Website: walmart
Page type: billing-address
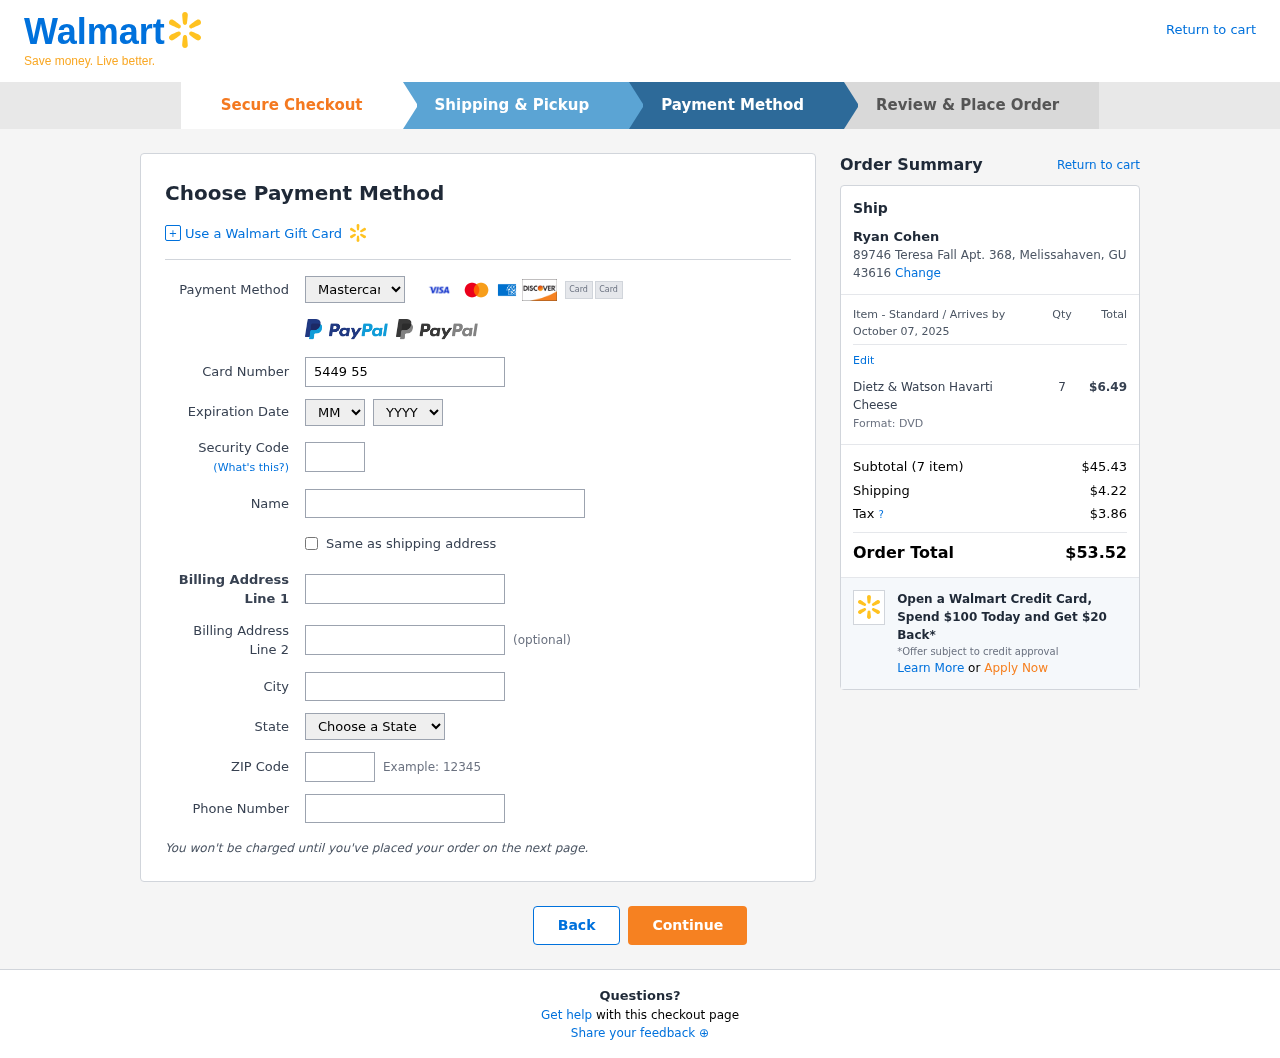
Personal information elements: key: PII_CARD_CVV
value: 704
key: PII_CARD_EXPIRY_MONTH
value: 07
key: PII_CARD_EXPIRY_YEAR
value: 29
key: PII_CARD_NUMBER
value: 5449 5588 2855 1262
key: PII_CARD_TYPE
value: Mastercard
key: PII_CITY
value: Melissahaven
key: PII_CITY_STATE_ZIP
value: Melissahaven, GU 43616
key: PII_FULLNAME
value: Ryan Cohen
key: PII_PHONE
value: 5918475241
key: PII_POSTCODE
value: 43616
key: PII_STATE
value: GU
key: PII_STREET
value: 89746 Teresa Fall Apt. 368
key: PII_FULLNAME2
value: Ryan Cohen
Product elements: key: PRODUCT1_NAME
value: Dietz & Watson Havarti Cheese
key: PRODUCT1_PRICE
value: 6.49
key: PRODUCT1_QUANTITY
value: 7
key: PRODUCT1_DESC
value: Format: DVD
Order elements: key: ORDER_DELIVERY_DATE
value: October 07, 2025
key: ORDER_NUM_ITEMS
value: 7
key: ORDER_SUBTOTAL
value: $45.43
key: ORDER_SHIPPING_COST
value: $4.22
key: ORDER_TAX
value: $3.86
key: ORDER_TOTAL
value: $53.52